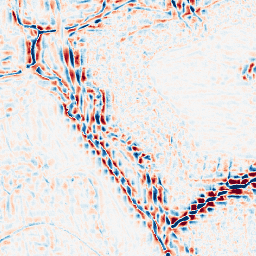
Category: wavelet
Decomposition family: wavelet_reverse_biorthogonal
Decomposition parameters: wavelet: rbio5.5
level: 3
Upsampling method: lanczos
Upsampling parameters: scale: 2
Upsampling scale: 2